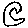
Label: moon